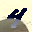
Label: 4